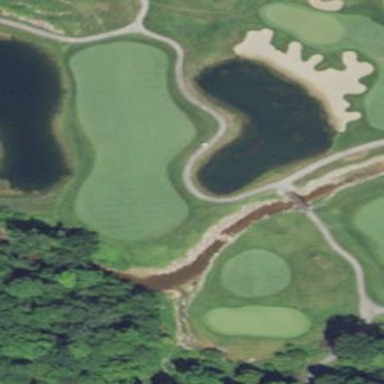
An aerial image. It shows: Water hazard on golf course.